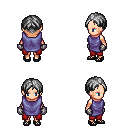
a pixel art fantasy rpg character, female body template, human, light skin, chain tabard jacket, red pants, gray parted hairstyle, metal gloves, ghillies, four views (front, back, left, right), 2x2 character sprite sheet, small pixel art, hard edges, no anti-aliasing